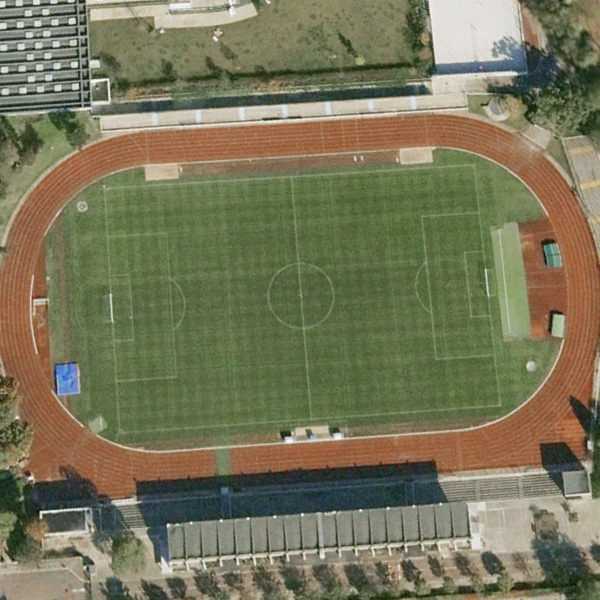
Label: Playground